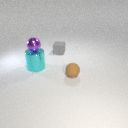
small brown rubber sphere in front of small gray rubber cube